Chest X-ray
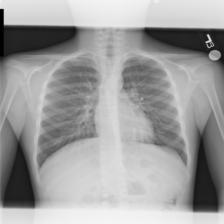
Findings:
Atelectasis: negative
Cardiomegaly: negative
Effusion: negative
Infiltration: negative
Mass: negative
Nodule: negative
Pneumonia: negative
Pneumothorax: negative
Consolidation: negative
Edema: negative
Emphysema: negative
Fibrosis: negative
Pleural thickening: negative
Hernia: negative